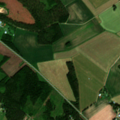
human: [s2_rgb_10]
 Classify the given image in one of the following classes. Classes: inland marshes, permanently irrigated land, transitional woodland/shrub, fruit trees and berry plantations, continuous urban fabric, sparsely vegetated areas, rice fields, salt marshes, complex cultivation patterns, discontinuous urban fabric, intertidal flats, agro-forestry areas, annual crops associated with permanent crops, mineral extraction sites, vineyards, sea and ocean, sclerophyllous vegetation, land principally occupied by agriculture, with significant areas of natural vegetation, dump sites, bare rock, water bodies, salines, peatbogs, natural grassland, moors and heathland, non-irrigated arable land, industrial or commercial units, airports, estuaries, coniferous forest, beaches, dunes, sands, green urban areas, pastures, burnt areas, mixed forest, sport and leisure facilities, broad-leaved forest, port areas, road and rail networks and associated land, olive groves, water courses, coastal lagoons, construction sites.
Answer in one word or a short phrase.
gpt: non-irrigated arable land, coniferous forest, mixed forest